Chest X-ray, PA view. Patient: 58 years old, sex M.
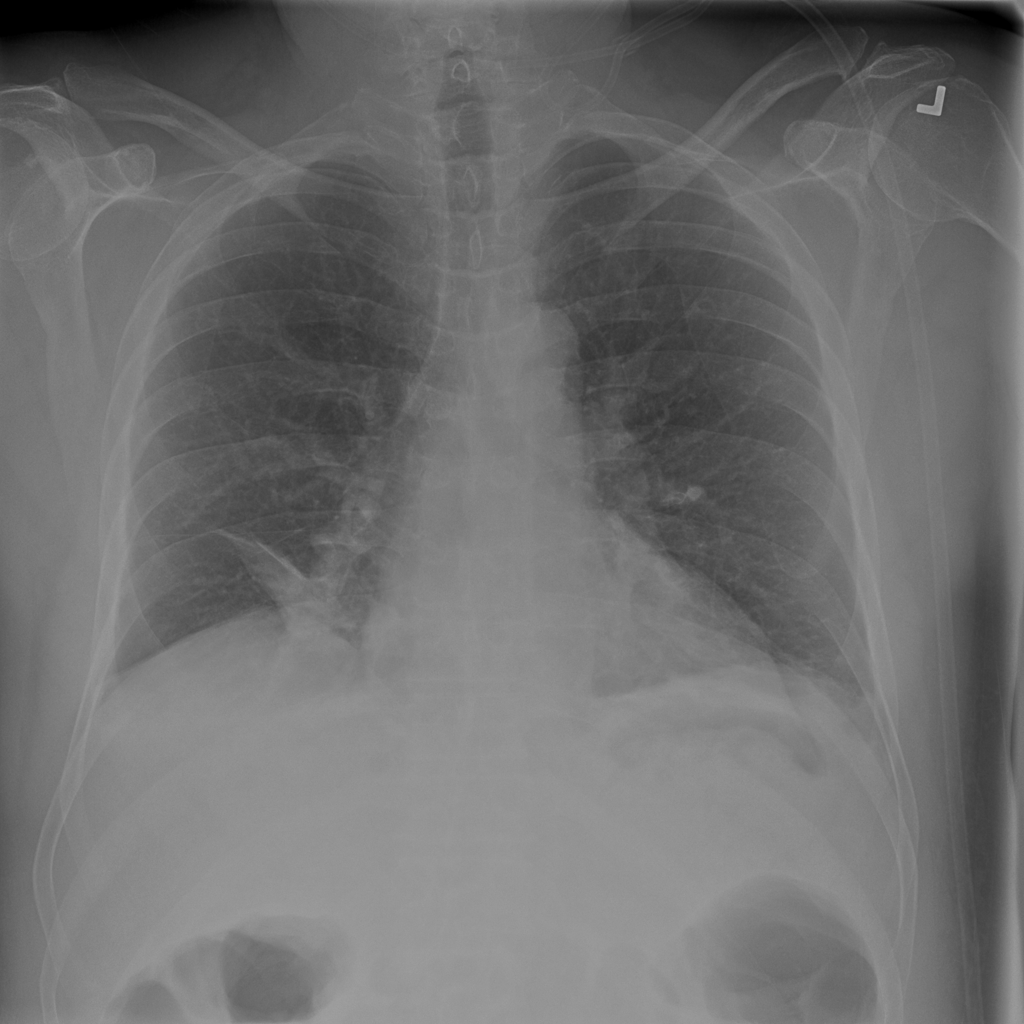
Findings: Atelectasis, Infiltration